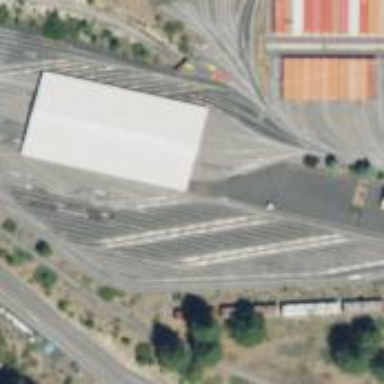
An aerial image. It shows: Miniature railway located in service yard.